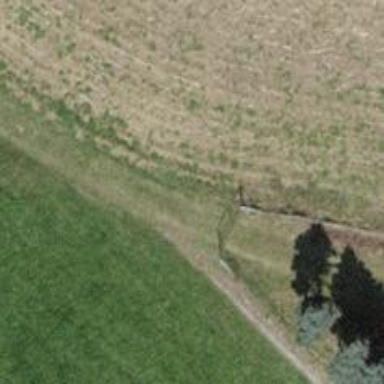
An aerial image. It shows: Footway covered with grass.